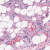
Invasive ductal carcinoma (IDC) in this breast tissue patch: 0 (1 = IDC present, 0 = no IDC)